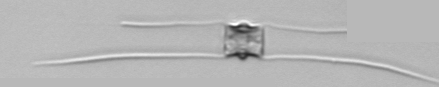
Label: Chaetoceros_didymus